Question: I realise this is prolly a very basic question but I've searched around and can't work out how to do it.
When I open RStudio shown along with the various scripts above the top left window are two matrices I was working with in the last session "x" and "y". They are shown with a "excel" like symbol beside them. How can I load these into the current workspace?
Baz

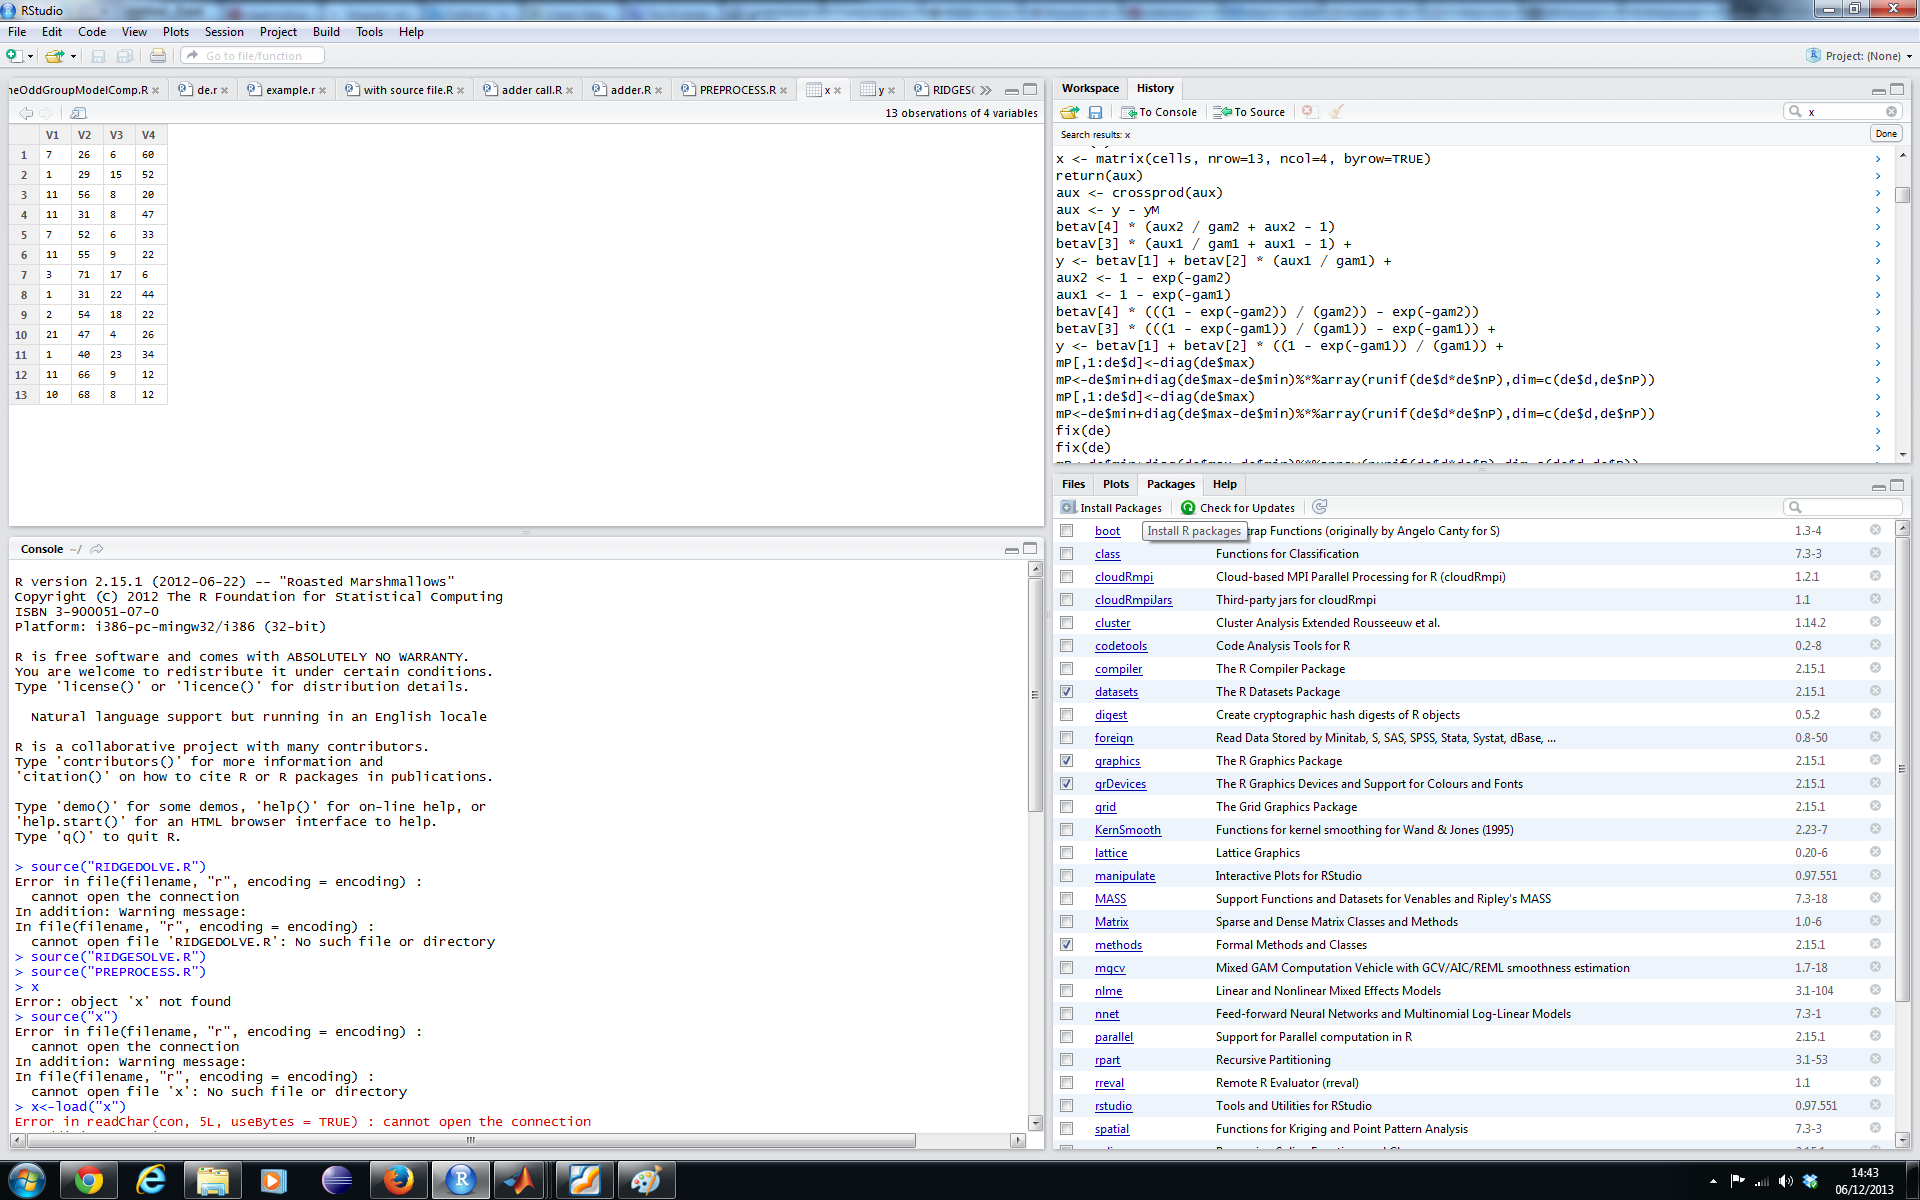
Answer: Here's one possibility.
The view you see in the top right window is not updated automatically when you change your data. So for example, if you have a df called 'x' and view it, then remove it, the view is still displayed but 'x' is gone.
So in the screenshot below, the environment is empty (no objects at all), but x is still displayed.